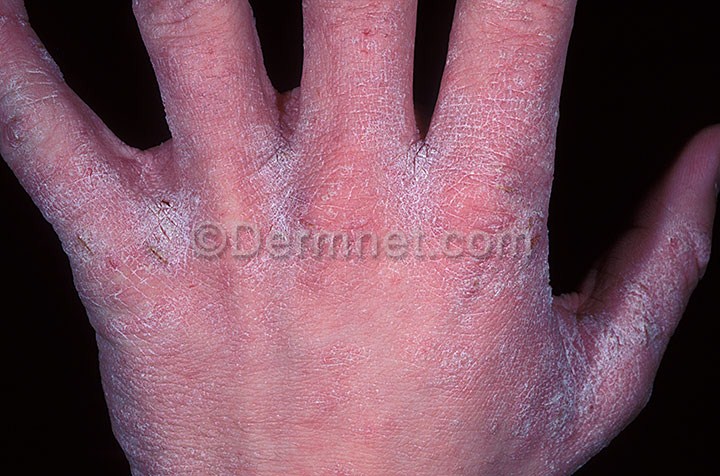
Disease: Scabies Lyme Disease and other Infestations and Bites